Field crop: maize
Growth stage: 2
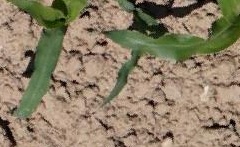
Species: maize